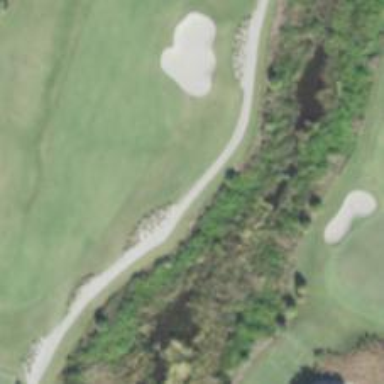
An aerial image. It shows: Path used for both walking and golf.